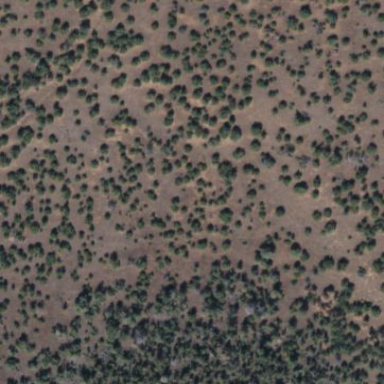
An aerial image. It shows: Patch of scrub vegetation.